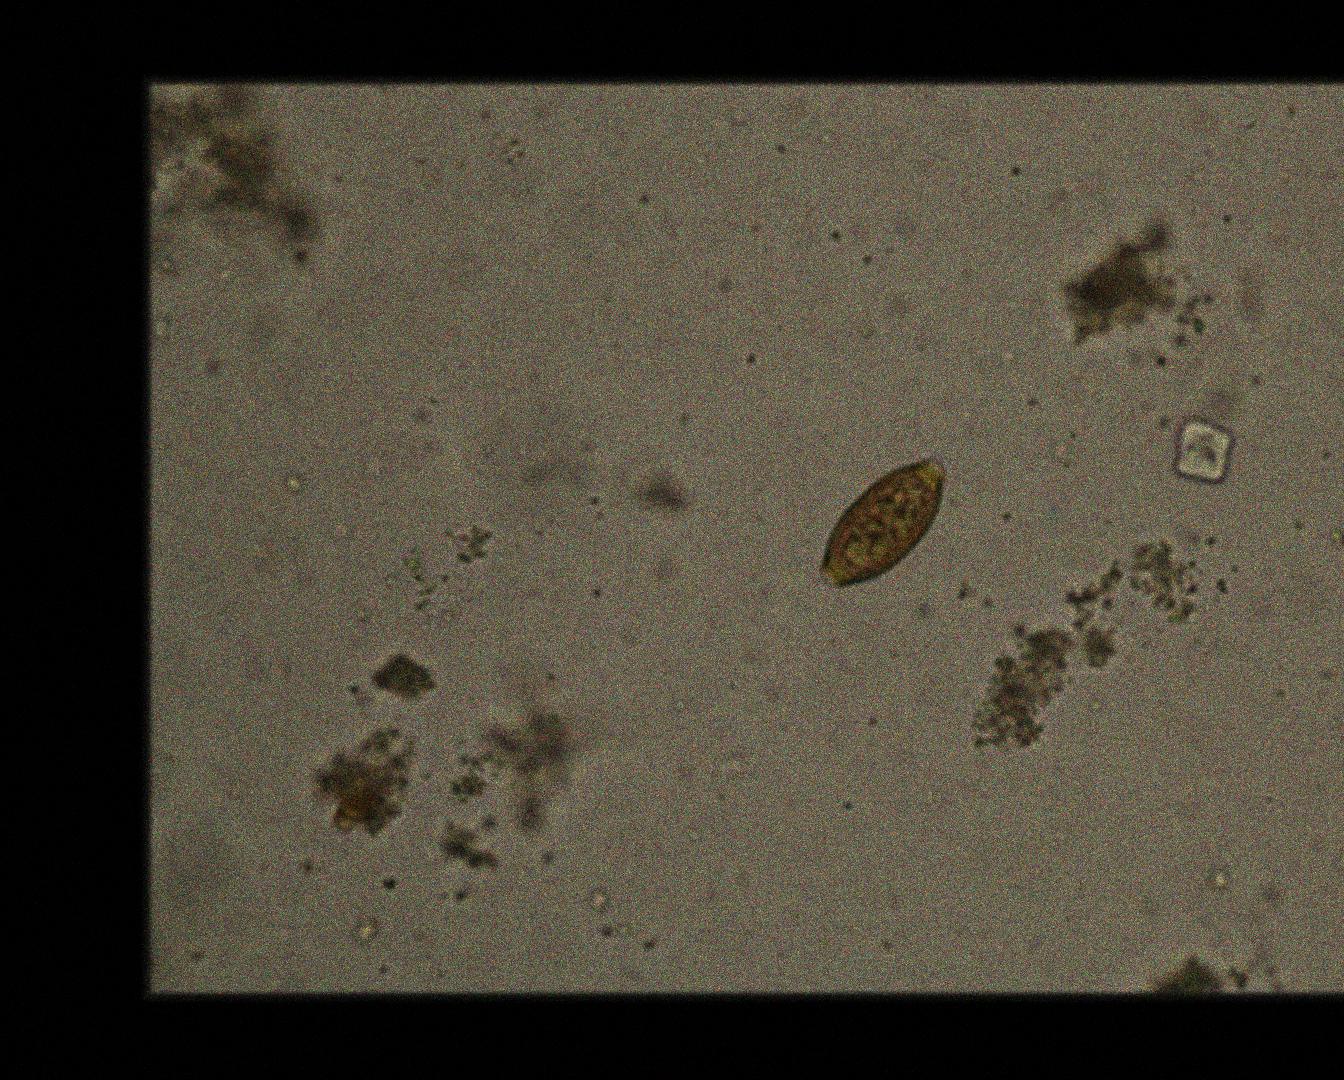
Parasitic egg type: Trichuris trichiura